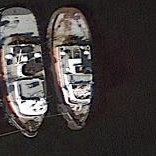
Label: civil